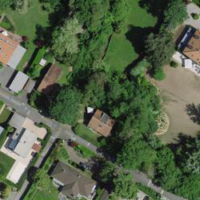
EUNIS habitat code: 55
Species observed at this site:
Falco tinnunculus
Phoenicurus ochruros